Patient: sex M, age 45
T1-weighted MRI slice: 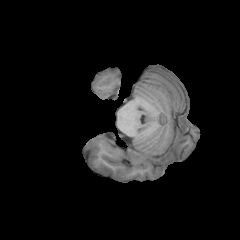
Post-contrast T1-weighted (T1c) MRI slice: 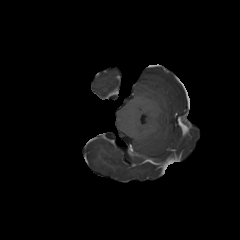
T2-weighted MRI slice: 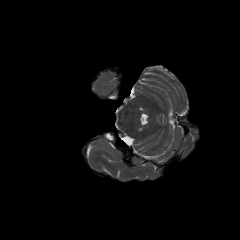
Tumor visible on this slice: no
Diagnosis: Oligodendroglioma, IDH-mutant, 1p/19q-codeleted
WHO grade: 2